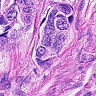
Metastatic tissue present: yes